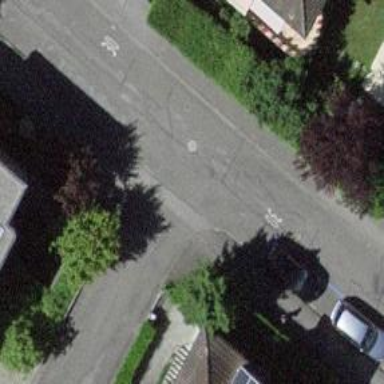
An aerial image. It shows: Residential road with asphalt surface and no sidewalks.